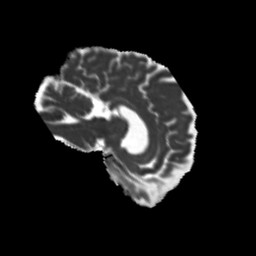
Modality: MD
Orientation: sagittal
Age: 54
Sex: male
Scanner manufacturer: siemens
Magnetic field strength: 3 T
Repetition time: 5.25 s
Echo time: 0.08 s